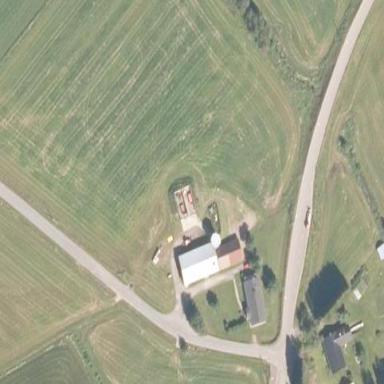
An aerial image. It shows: Farmyard area.